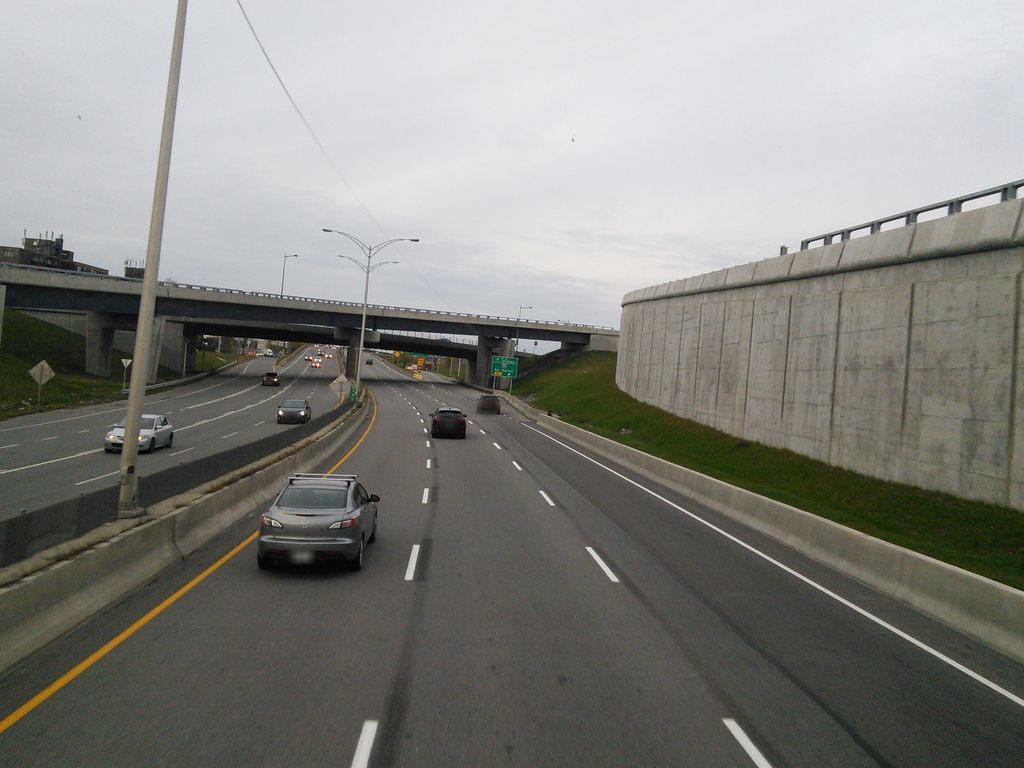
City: montreal